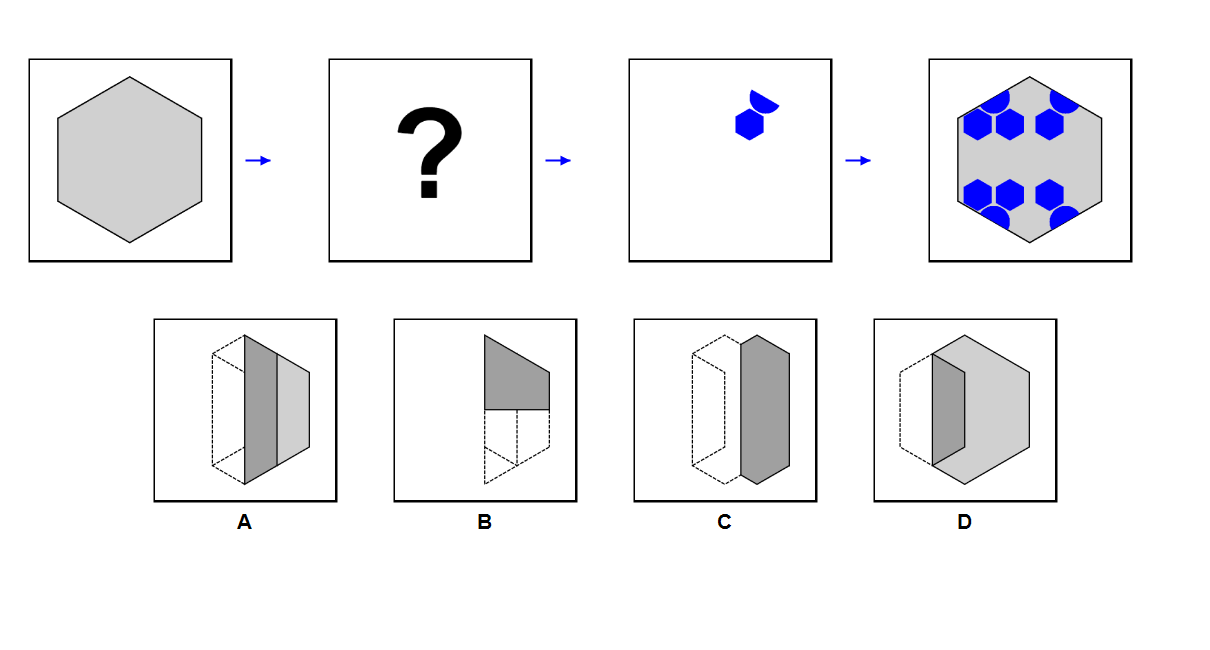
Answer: C